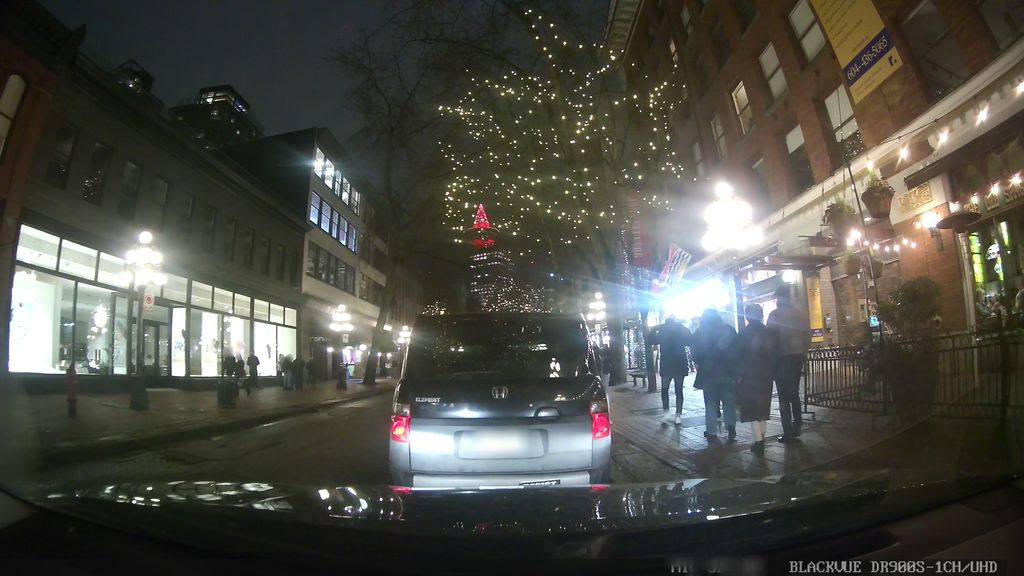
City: vancouver